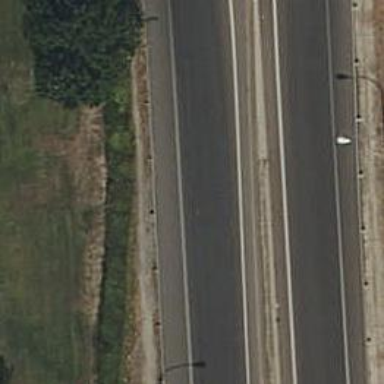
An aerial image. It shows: Asphalt road that is classified as tertiary link.